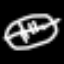
Label: leaf